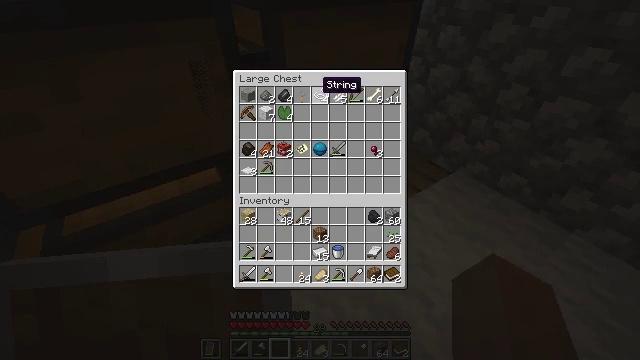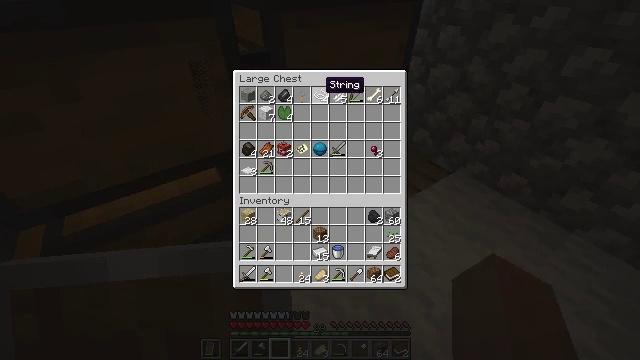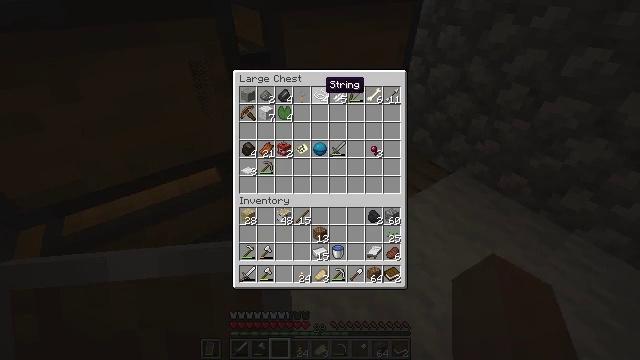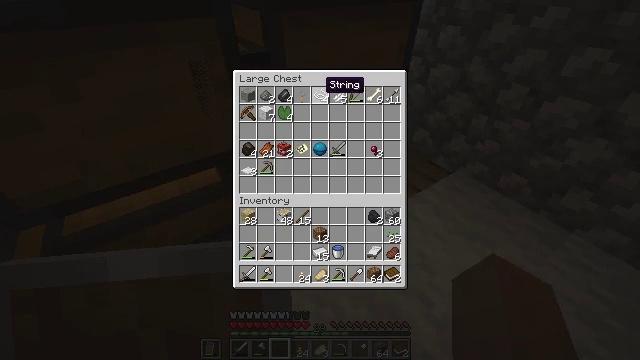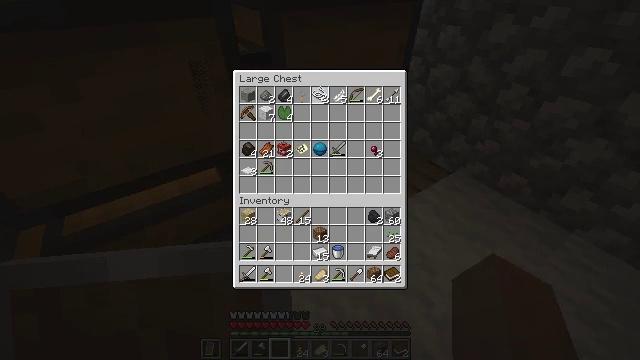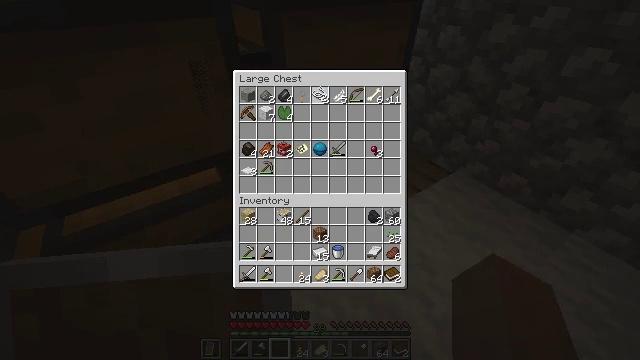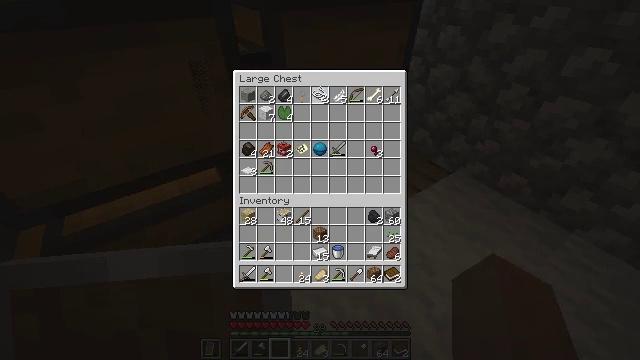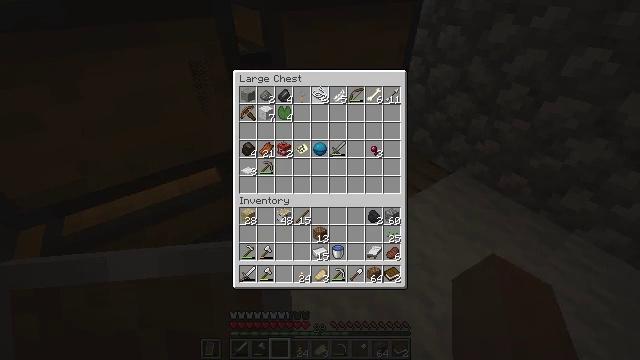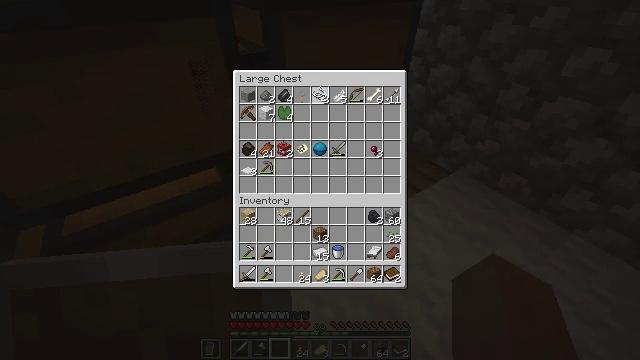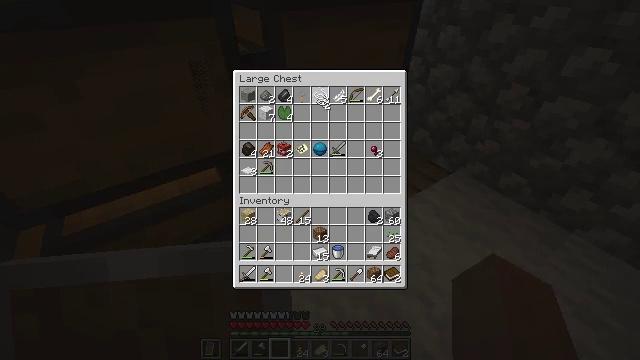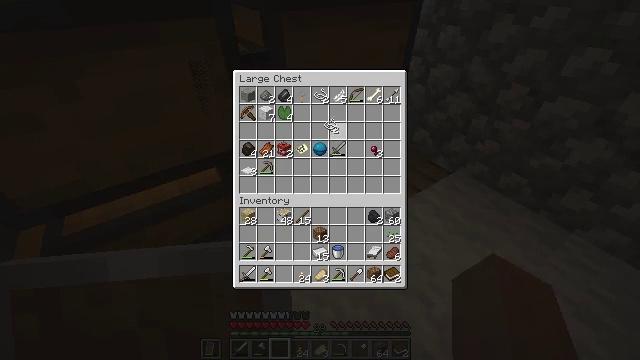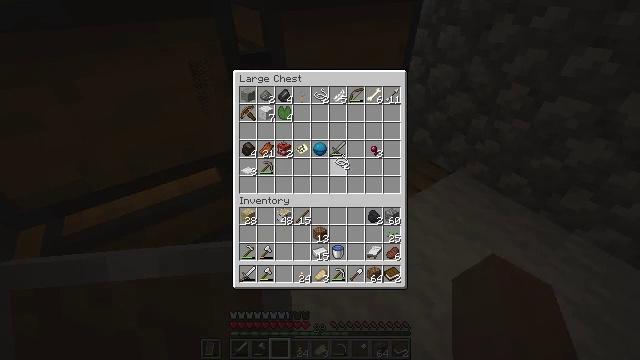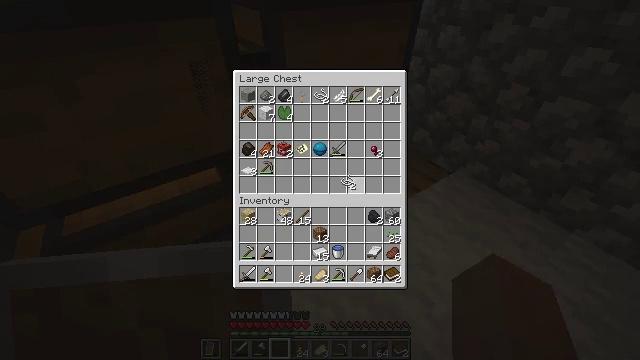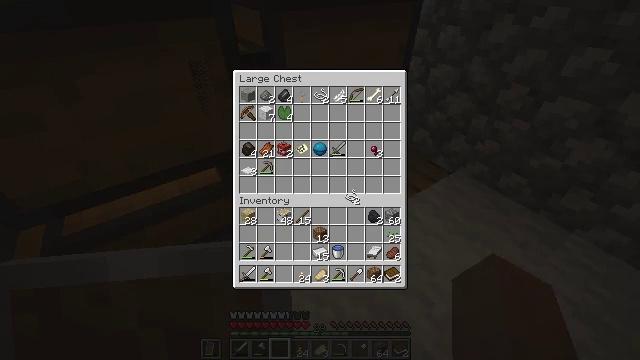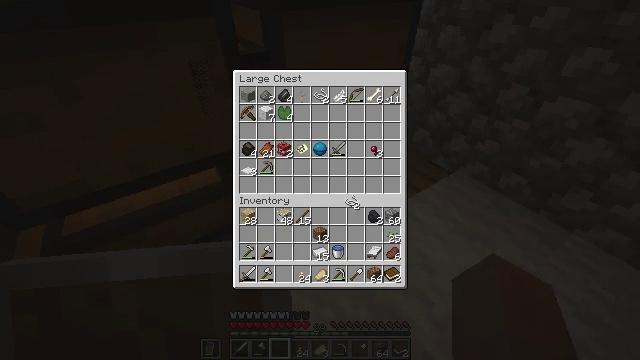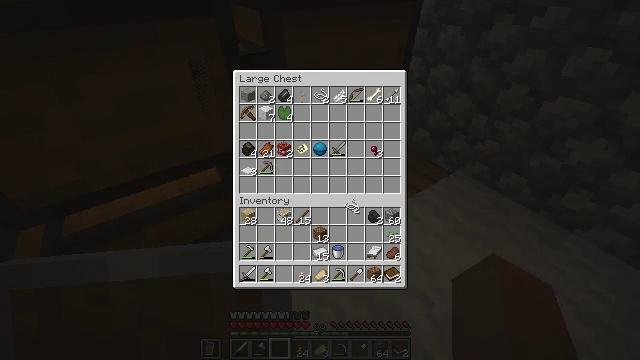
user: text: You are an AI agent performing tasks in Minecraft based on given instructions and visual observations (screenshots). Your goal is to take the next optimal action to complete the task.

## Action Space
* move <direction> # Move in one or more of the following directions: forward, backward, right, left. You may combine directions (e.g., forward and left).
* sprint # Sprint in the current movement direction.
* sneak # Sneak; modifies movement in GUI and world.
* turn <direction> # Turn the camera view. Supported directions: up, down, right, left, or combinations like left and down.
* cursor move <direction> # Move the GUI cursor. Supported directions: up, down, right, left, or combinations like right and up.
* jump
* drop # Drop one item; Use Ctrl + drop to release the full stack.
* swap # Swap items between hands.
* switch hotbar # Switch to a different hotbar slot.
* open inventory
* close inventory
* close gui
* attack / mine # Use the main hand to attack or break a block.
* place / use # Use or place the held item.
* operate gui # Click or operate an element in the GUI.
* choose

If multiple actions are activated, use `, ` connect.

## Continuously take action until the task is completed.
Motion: motion action
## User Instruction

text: Produce a fishing rod using the crafting table.
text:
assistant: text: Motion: no_op
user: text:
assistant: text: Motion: no_op
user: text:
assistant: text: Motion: no_op
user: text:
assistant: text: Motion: choose
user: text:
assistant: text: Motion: choose
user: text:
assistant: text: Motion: choose
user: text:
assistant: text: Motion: no_op
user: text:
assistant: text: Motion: no_op
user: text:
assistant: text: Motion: cursor move down
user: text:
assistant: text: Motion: cursor move right and down
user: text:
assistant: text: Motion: cursor move right and down
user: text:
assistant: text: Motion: cursor move down
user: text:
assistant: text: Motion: cursor move down
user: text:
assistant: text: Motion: no_op
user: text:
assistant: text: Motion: no_op
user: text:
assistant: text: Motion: no_op
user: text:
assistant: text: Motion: no_op
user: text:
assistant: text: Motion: no_op
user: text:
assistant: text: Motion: no_op
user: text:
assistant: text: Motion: operate gui
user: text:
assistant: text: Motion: operate gui
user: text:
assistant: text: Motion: operate gui
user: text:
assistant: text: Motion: no_op
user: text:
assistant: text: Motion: no_op
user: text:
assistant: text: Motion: no_op
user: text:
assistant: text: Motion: cursor move left
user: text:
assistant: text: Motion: turn left and down, close gui
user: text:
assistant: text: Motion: turn left and down
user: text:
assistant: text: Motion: turn left and down
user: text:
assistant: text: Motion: turn left and down